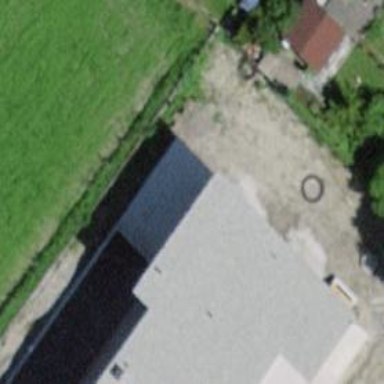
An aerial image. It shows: Parking area.